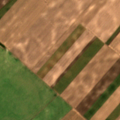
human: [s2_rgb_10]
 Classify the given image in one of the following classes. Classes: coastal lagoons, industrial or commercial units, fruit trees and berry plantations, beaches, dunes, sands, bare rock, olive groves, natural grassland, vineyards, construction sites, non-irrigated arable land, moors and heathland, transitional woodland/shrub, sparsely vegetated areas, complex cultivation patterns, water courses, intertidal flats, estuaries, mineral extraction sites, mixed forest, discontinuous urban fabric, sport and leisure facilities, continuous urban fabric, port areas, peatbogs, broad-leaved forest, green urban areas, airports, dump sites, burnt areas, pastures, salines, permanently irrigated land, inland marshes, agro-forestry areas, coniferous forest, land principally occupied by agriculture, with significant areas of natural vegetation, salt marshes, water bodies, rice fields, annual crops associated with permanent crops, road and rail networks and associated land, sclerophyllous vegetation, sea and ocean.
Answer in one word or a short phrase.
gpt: non-irrigated arable land